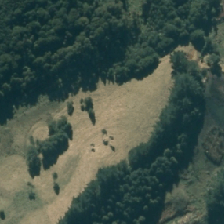
Land cover: low_producing_grassland